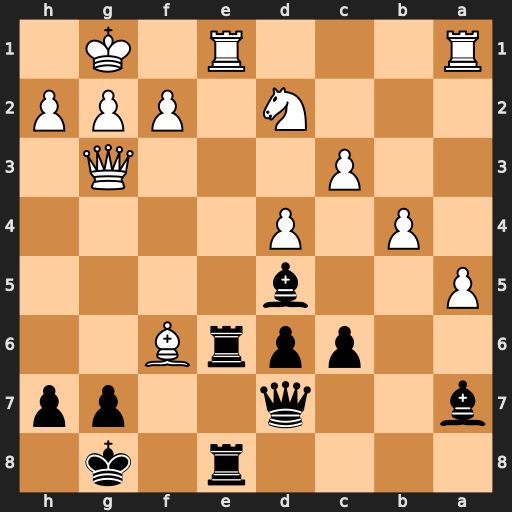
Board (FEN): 4r1k1/b2q2pp/2pprB2/P2b4/1P1P4/2P3Q1/3N1PPP/R3R1K1
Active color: b
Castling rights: -
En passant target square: -
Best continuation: Rxe1+ Rxe1 Rxe1+